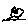
Label: flower